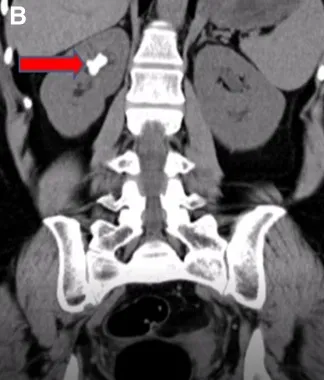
CT scan showing a 2.6 cm staghorn stone with 826 HU density in the right kidney (red arrow). (B) Coronal view.
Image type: radiology (ct)